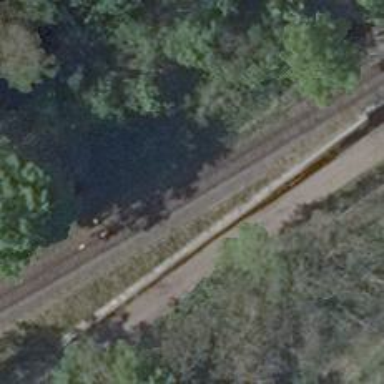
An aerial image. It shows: Railway signal.